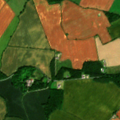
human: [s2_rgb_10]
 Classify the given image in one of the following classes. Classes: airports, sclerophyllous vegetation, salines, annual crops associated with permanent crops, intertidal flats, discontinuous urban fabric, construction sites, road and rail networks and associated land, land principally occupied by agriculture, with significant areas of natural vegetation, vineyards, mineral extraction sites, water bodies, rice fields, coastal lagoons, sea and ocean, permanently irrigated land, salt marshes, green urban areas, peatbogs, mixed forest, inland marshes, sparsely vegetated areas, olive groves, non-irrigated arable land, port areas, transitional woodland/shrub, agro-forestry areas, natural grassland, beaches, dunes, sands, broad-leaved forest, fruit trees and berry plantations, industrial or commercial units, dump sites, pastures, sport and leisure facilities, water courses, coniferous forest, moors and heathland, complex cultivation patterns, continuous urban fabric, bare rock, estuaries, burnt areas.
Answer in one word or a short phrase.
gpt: non-irrigated arable land